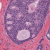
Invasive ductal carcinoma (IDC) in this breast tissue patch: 0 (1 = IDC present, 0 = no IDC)